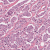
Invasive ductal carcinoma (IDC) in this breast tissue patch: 1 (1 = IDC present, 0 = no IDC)